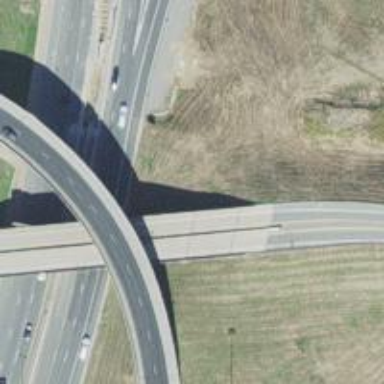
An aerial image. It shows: Beam structure bridge on motorway link.